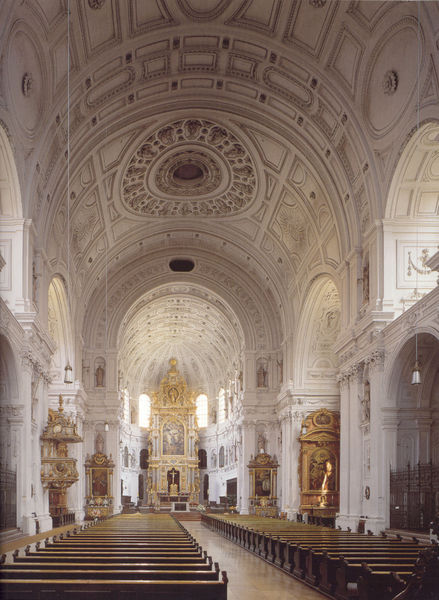
Titel: Jesuitenkirche St. Michael (Innenraum)
Standort: München
Institution: Jesuitenkirche St. Michael
Schlagwörter: gemälde, weiß, braun, fenster, lampen, licht, marmor, pfeiler, säulen, architektur, barock, steine, innenraum, kirche, boden, gold, interieur, decke, innen, renaissance, farbig, bogen, italien, empore, pilaster, rundbogen, kuppel, gestühl, stuck, innenansicht, foto, fotografie, bögen, gewölbe, kreuz, dom, altar, arkaden, bänke, hauptschiff, hochaltar, kapitelle, langhaus, fries, kirchenbank, kirchenschiff, mittelschiff, kanzel, obergaden, seitenschiff, apsis, rundbögen, fresken, chor, kapelle, kasetten, kassetten, kassettendecke, fresko, prunk, sakral, sakralbau, triumphbogen, tonnengewölbe, romanisch, seitenschiffe, medaillons, sanktuarium, schalldeckel, evangelisch, altäre, prunkvoll, chorgestühl, netzgewölbe, katholisch, seitenaltar, altaqr, sekralbau